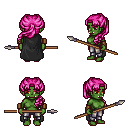
a pixel art fantasy rpg character, female body template, orc, green skin, black cape, metal pants, pink princess hairstyle, leather bracers, spear, four views (front, back, left, right), 2x2 character sprite sheet, small pixel art, hard edges, no anti-aliasing